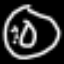
Label: donut